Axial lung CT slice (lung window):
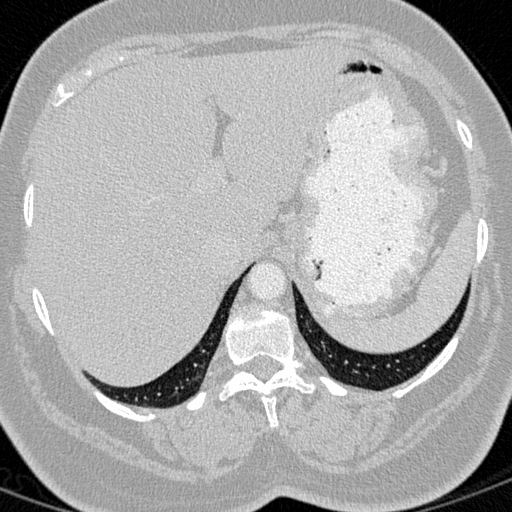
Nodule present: no